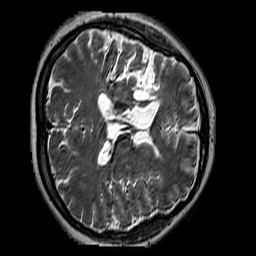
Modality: T2w
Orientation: axial
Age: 38
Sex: female
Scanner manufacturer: siemens
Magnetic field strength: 3 T
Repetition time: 3.2 s
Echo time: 0.212 s